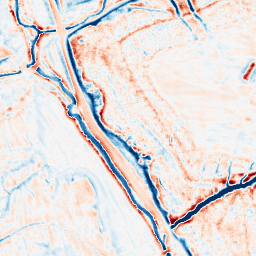
Category: edge_preserving
Decomposition family: bilateral
Decomposition parameters: d: 15
sigma_color: 50
sigma_space: 25
Upsampling method: bicubic
Upsampling parameters: scale: 8
Upsampling scale: 8